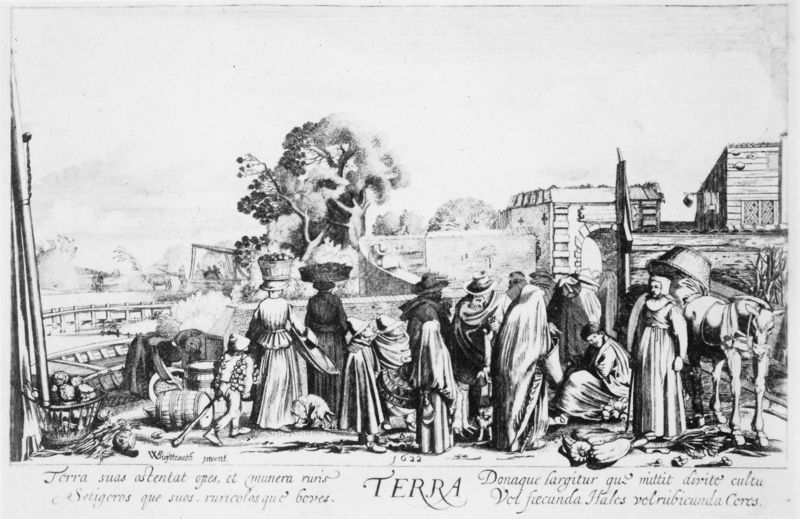
Titel: Die vier Elemente
Künstler: Jan van de Velde
Schlagwörter: baum, kopf, menschen, stadt, frau, zeichnung, zaun, esel, kinder, gemüse, kürbis, ort, körbe, markt, korb, tor, druck, schwarz weiß, text, fass, mittelalter, marktplatz, latein, terra, 16. jahrhundert, 1622, umenschen